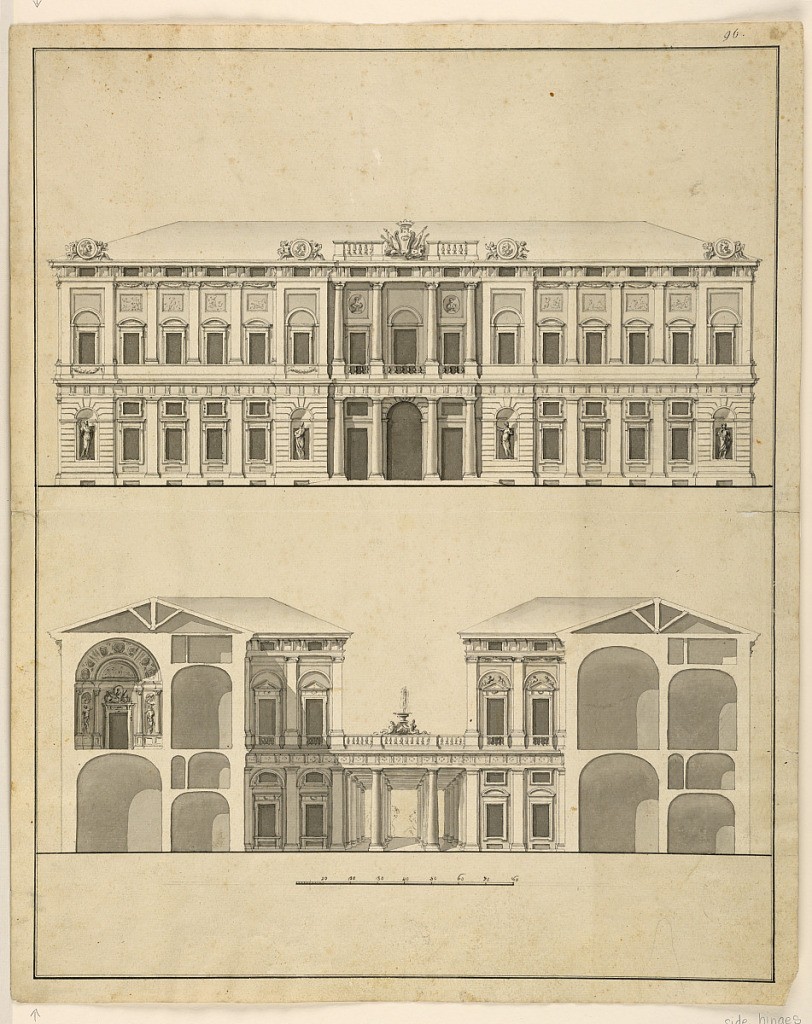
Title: Design for the Facade and Cross-Section of a Palace
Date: ca. 1775
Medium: Pen and ink, brush and wash on paper
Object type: Drawing
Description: Design for the Facade and Cross-Section of a Palace.